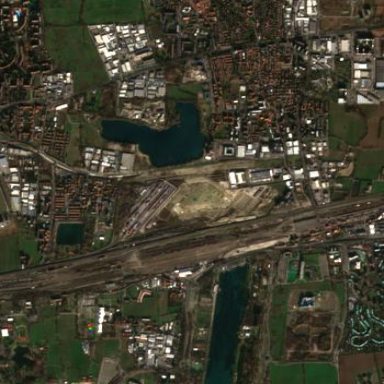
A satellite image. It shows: Railway area.